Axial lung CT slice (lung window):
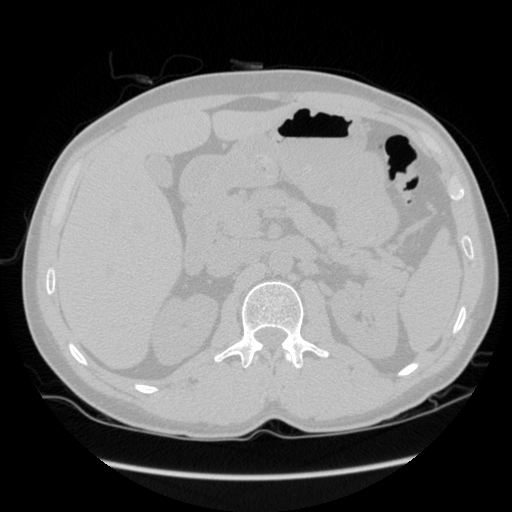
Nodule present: no